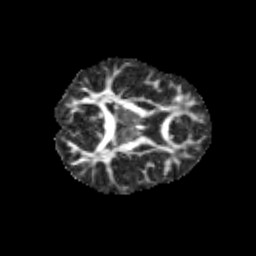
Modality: FA
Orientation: axial
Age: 11
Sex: female
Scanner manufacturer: siemens
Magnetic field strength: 3 T
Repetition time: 3.8 s
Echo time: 0.07 s